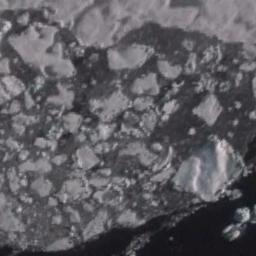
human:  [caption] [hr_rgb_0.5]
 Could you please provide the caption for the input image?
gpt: There are different shapes of sea ice .

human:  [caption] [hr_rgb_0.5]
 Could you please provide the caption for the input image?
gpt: A lot of sea ice of different sizes and thickness gathers together .

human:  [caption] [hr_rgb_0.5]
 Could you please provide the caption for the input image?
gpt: A huge block of ice of countless sizes of ice floating on the blue sea .

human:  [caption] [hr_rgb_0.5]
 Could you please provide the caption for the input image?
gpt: There are many ice on the black sea .

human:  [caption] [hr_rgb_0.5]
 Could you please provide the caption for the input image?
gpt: There are many sea ice linked into sheets .